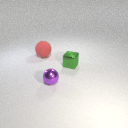
large red rubber sphere behind small purple metal sphere